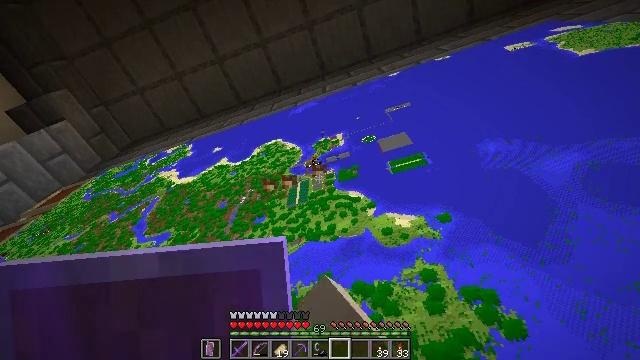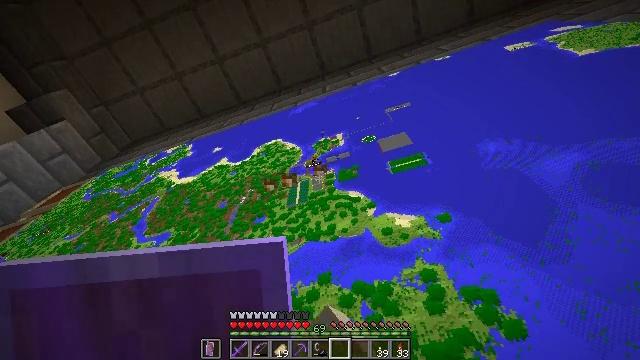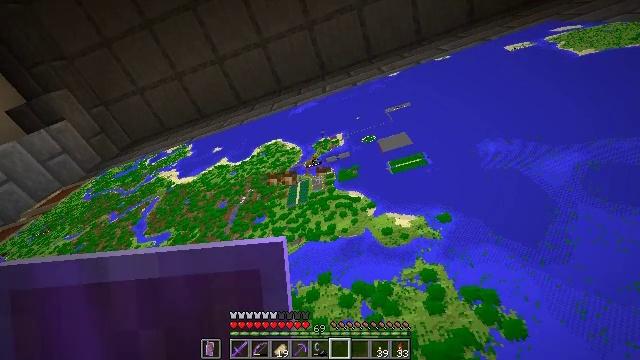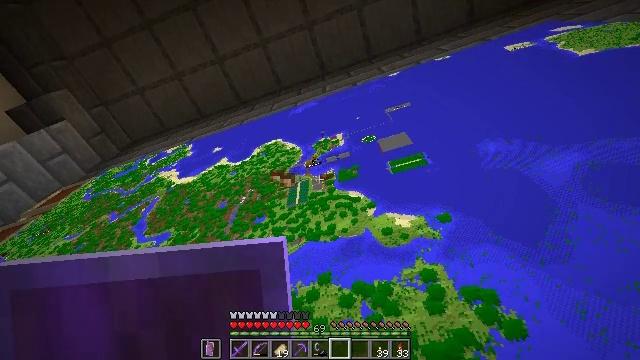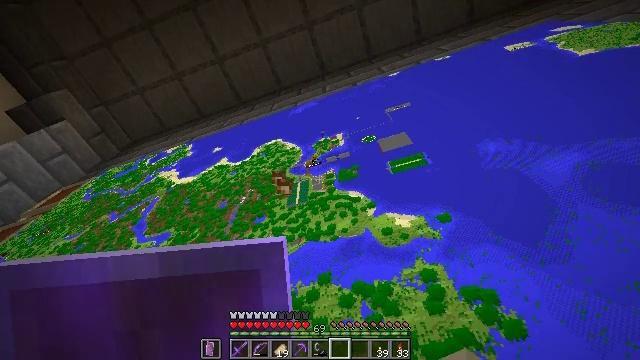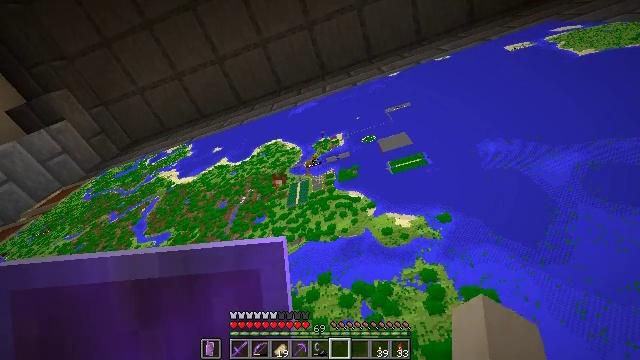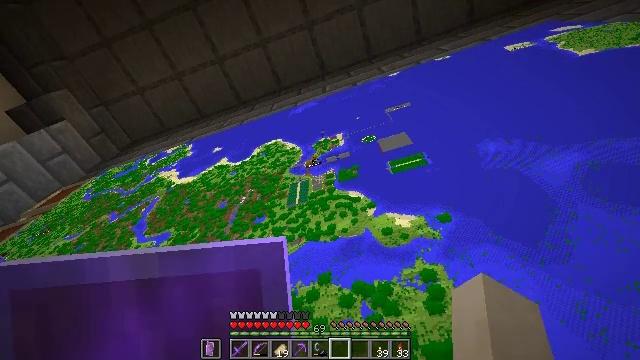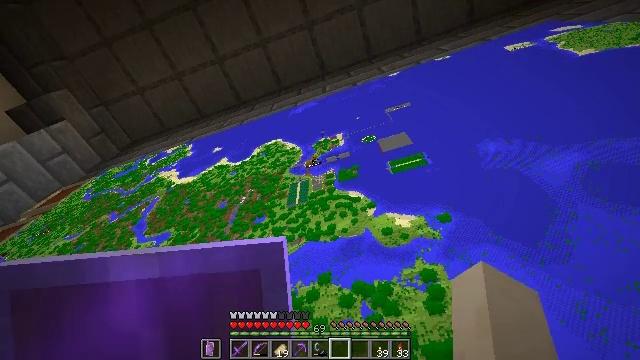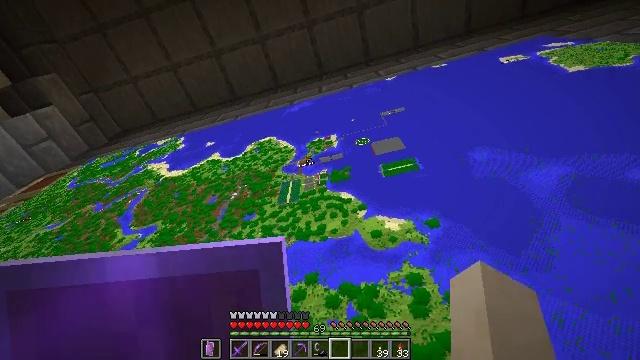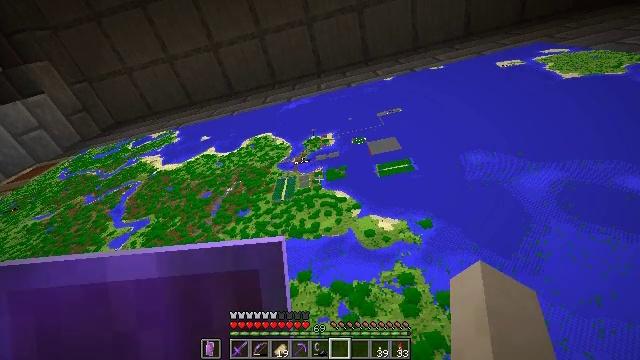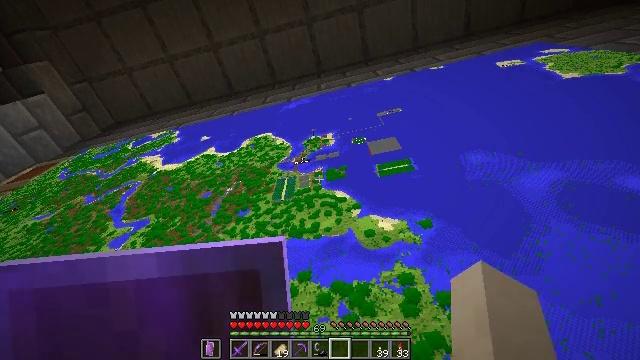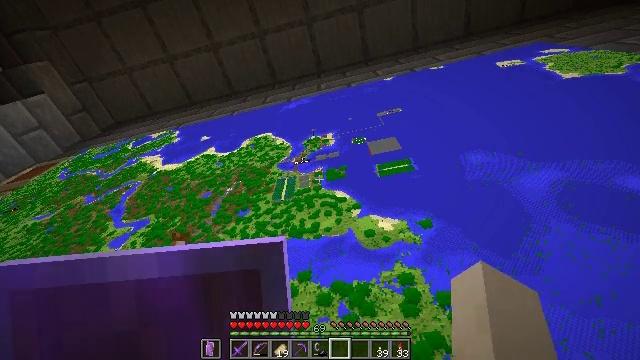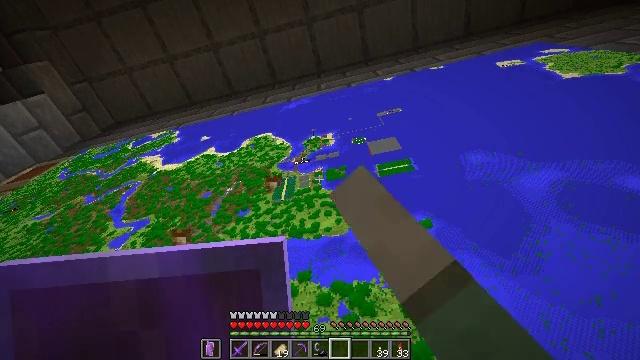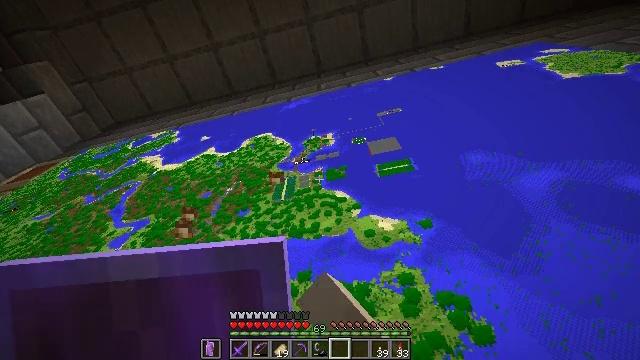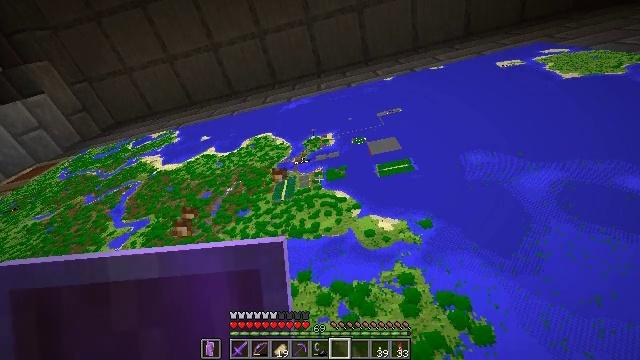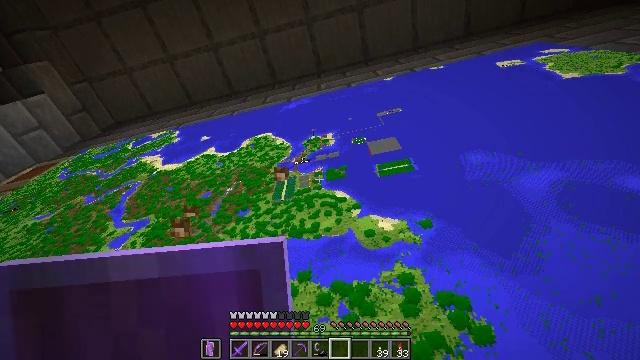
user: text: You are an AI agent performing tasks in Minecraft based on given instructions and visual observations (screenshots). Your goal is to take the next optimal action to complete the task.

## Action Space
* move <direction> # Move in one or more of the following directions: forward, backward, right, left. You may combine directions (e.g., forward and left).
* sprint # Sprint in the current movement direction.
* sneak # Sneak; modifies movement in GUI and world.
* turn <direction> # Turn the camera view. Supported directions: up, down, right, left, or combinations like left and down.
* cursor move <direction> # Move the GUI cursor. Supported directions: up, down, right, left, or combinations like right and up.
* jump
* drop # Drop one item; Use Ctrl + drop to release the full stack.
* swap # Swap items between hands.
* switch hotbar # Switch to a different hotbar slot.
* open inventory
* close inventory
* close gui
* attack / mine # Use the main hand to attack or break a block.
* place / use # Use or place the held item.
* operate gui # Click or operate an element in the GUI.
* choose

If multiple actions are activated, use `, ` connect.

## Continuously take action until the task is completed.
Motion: motion action
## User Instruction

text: Break the glowstone to gather its dust.
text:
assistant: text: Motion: no_op
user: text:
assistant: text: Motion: no_op
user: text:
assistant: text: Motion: no_op
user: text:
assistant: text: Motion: no_op
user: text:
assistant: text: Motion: no_op
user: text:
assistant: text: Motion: no_op
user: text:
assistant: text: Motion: no_op
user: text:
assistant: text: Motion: turn right
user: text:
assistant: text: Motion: turn right
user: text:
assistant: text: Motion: no_op
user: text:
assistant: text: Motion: attack / mine
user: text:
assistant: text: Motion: attack / mine
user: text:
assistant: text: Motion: attack / mine
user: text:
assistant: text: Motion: no_op
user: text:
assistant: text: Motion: no_op
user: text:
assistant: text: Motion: no_op
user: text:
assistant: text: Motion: no_op
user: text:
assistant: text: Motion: no_op
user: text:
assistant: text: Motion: turn up
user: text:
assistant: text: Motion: turn up
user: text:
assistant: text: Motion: turn up
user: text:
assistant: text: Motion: no_op
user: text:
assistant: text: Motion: no_op
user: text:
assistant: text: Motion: attack / mine
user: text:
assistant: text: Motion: attack / mine
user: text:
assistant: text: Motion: attack / mine
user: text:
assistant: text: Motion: no_op
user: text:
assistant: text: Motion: no_op
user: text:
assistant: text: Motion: no_op
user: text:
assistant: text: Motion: no_op